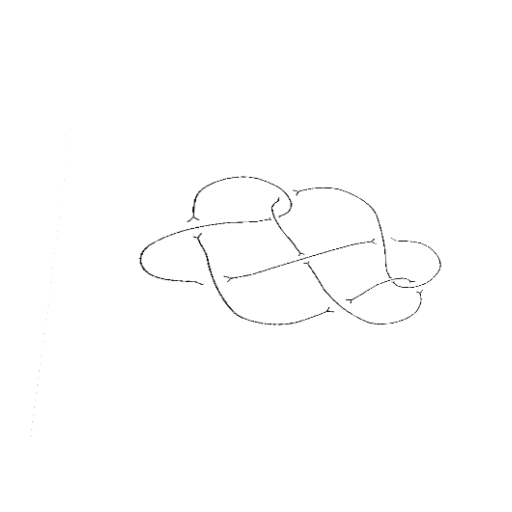
Crossing number: 9